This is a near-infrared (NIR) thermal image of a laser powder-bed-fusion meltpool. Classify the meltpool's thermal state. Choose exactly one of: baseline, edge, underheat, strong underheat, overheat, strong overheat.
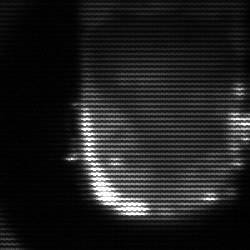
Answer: baseline